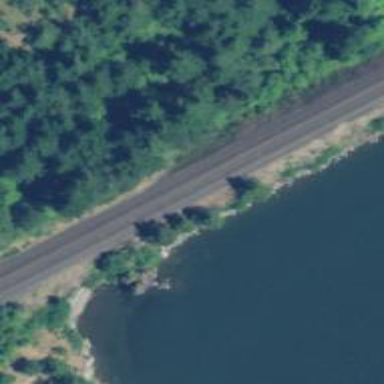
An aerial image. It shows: Railway track.